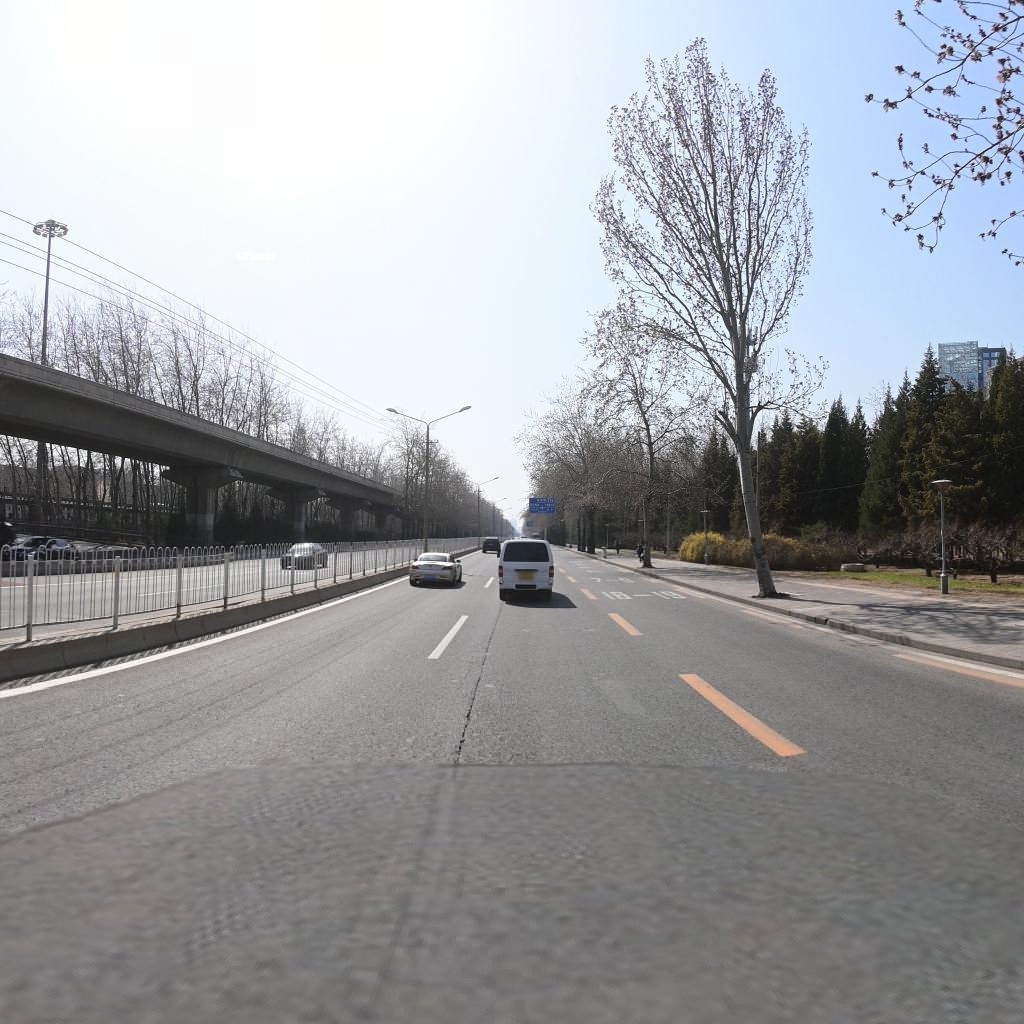
Region: Chaoyang
Road damage annotations: longitudinal crack